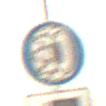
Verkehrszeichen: SchneekettenVorgeschrieben
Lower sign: MehrspurigeFahrzeuge2
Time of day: SunriseSunset
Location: Outdoor (Nature)
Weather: PartlyCloudy
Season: NotSpecified
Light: Natural